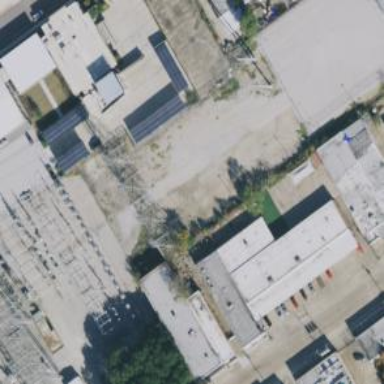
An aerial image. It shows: Warehouse.